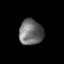
Tissue: skin
Cell type: Epithelial cells
Senescence score: 0.2764
Nuclear area (px): 597
Mean DAPI intensity: 109.337